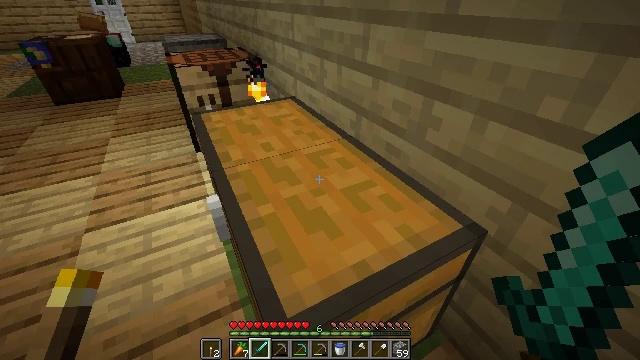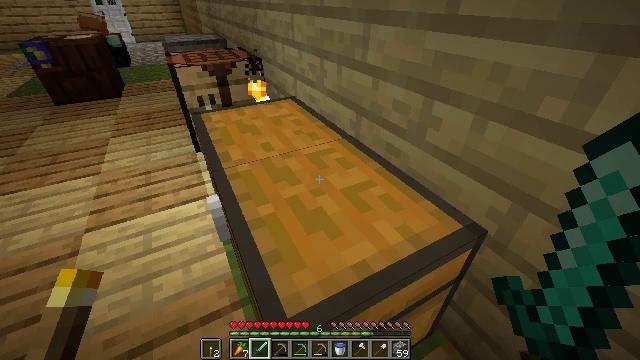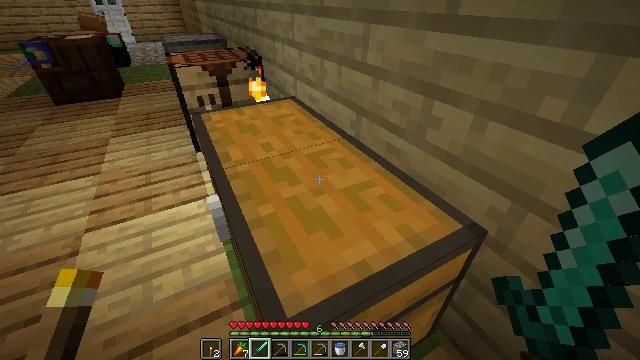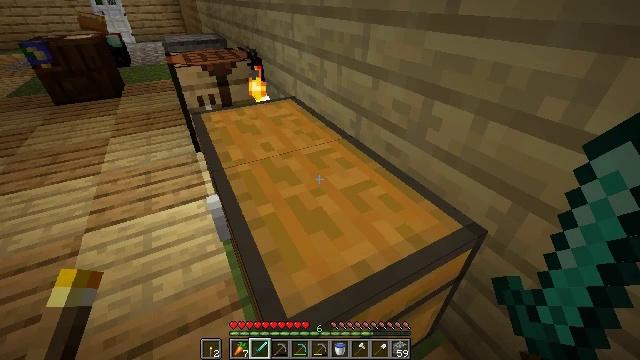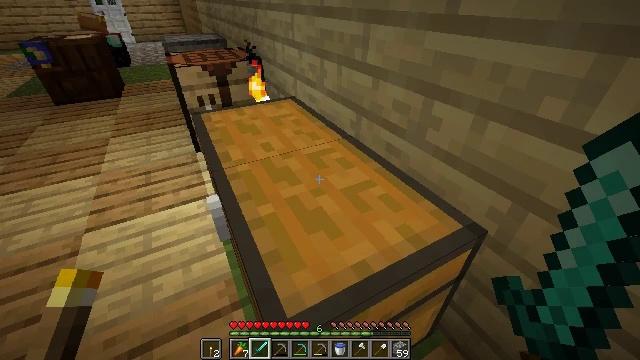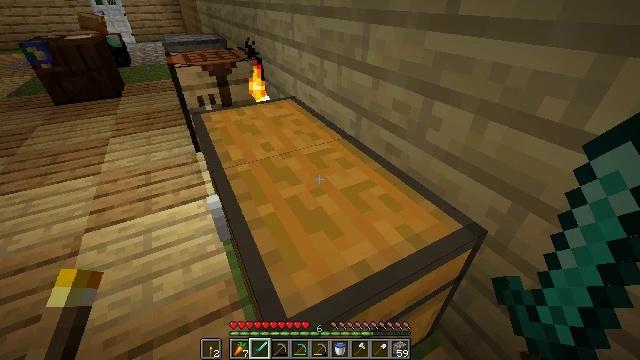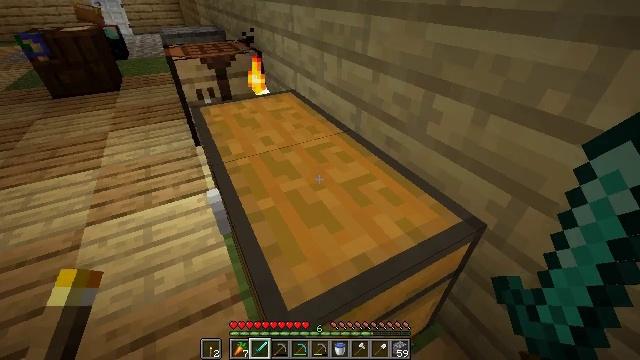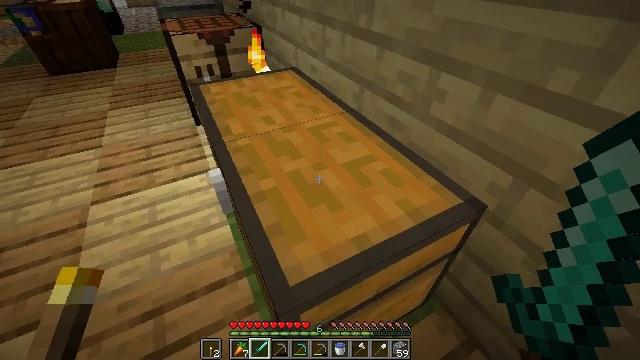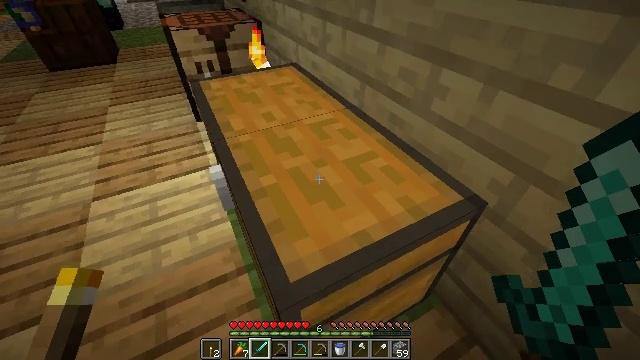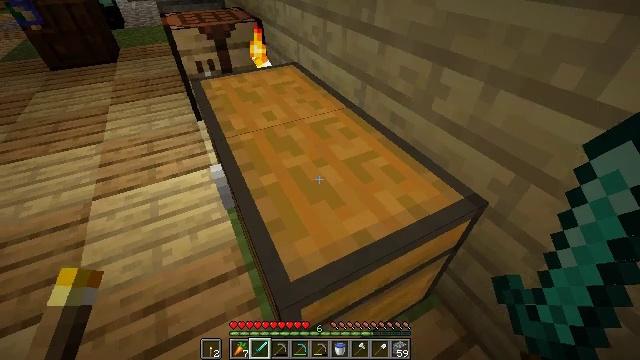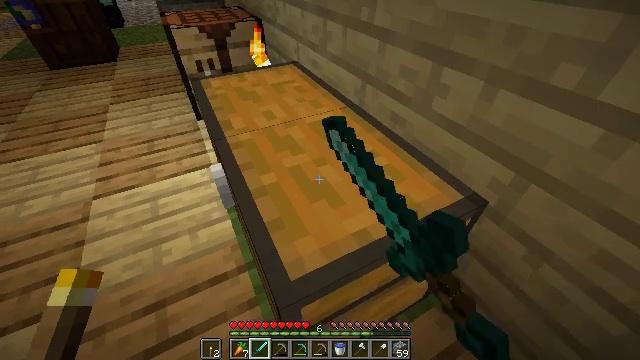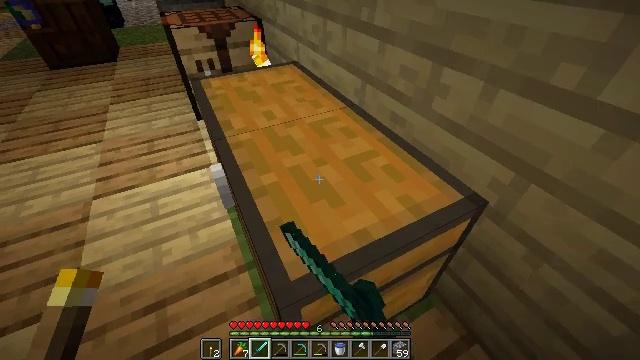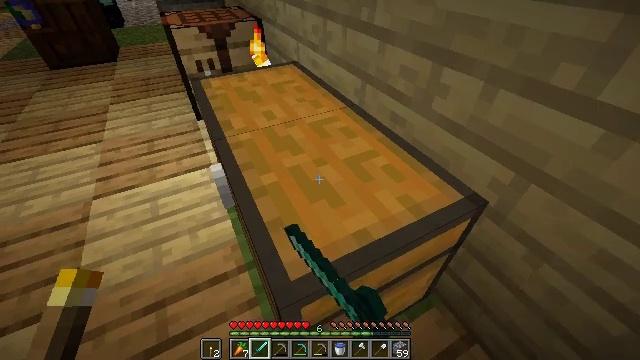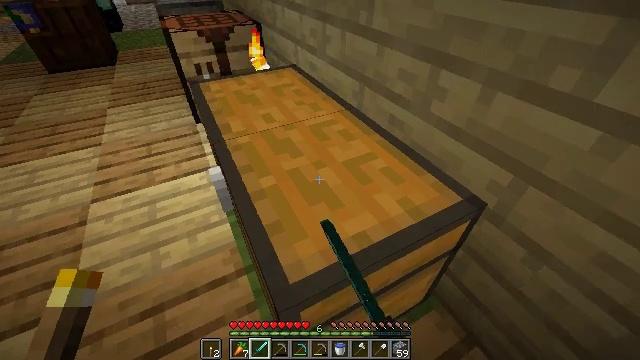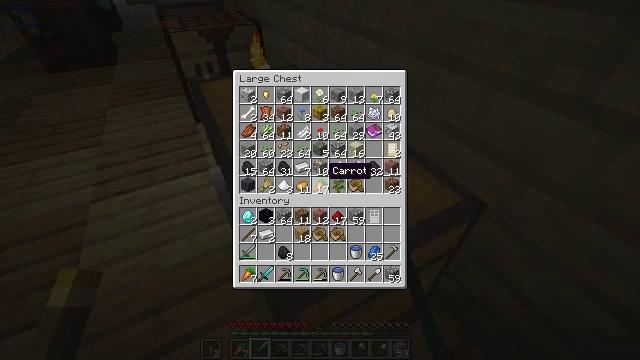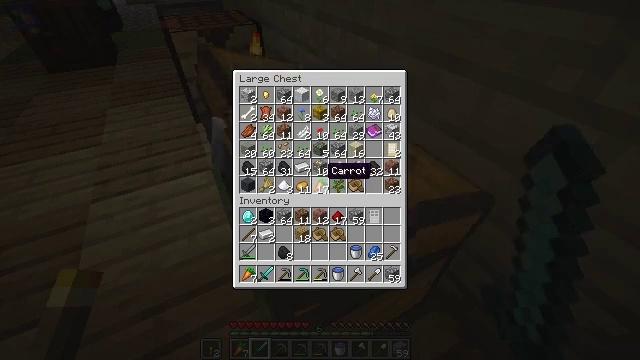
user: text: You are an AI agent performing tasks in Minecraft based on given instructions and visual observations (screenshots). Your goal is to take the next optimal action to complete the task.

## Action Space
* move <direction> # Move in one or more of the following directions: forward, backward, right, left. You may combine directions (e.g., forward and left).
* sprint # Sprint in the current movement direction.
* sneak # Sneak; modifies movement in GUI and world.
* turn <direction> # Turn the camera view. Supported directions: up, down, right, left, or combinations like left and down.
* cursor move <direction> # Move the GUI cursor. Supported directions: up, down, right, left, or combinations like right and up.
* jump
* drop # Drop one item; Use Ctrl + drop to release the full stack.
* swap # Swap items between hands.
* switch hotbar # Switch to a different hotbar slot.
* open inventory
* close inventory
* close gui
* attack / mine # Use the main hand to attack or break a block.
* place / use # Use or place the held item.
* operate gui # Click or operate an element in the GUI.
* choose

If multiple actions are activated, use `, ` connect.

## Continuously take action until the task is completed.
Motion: motion action
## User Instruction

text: Retrieve oak planks from the wooden block.
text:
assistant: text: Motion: no_op
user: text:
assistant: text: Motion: no_op
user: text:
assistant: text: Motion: no_op
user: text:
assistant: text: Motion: no_op
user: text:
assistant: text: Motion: no_op
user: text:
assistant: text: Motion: turn down
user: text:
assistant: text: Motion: turn down
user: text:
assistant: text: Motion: no_op
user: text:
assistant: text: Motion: use / place
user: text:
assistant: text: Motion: use / place
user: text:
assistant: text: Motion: use / place
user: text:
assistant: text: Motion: use / place
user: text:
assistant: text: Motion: no_op
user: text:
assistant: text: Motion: open gui
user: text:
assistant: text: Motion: no_op
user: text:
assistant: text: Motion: no_op
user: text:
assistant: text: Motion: no_op
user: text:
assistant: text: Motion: no_op
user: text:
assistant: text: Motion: no_op
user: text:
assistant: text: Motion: no_op
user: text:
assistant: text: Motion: no_op
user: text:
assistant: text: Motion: cursor move up
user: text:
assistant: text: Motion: no_op
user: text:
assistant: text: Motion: no_op
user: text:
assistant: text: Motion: no_op
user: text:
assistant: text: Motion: no_op
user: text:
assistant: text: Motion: no_op
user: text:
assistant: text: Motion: no_op
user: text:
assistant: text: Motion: cursor move left
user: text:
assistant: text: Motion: no_op